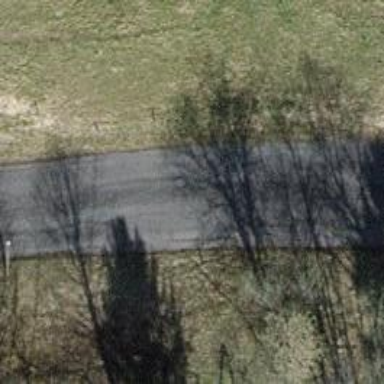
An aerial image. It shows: Tertiary road.